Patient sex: M
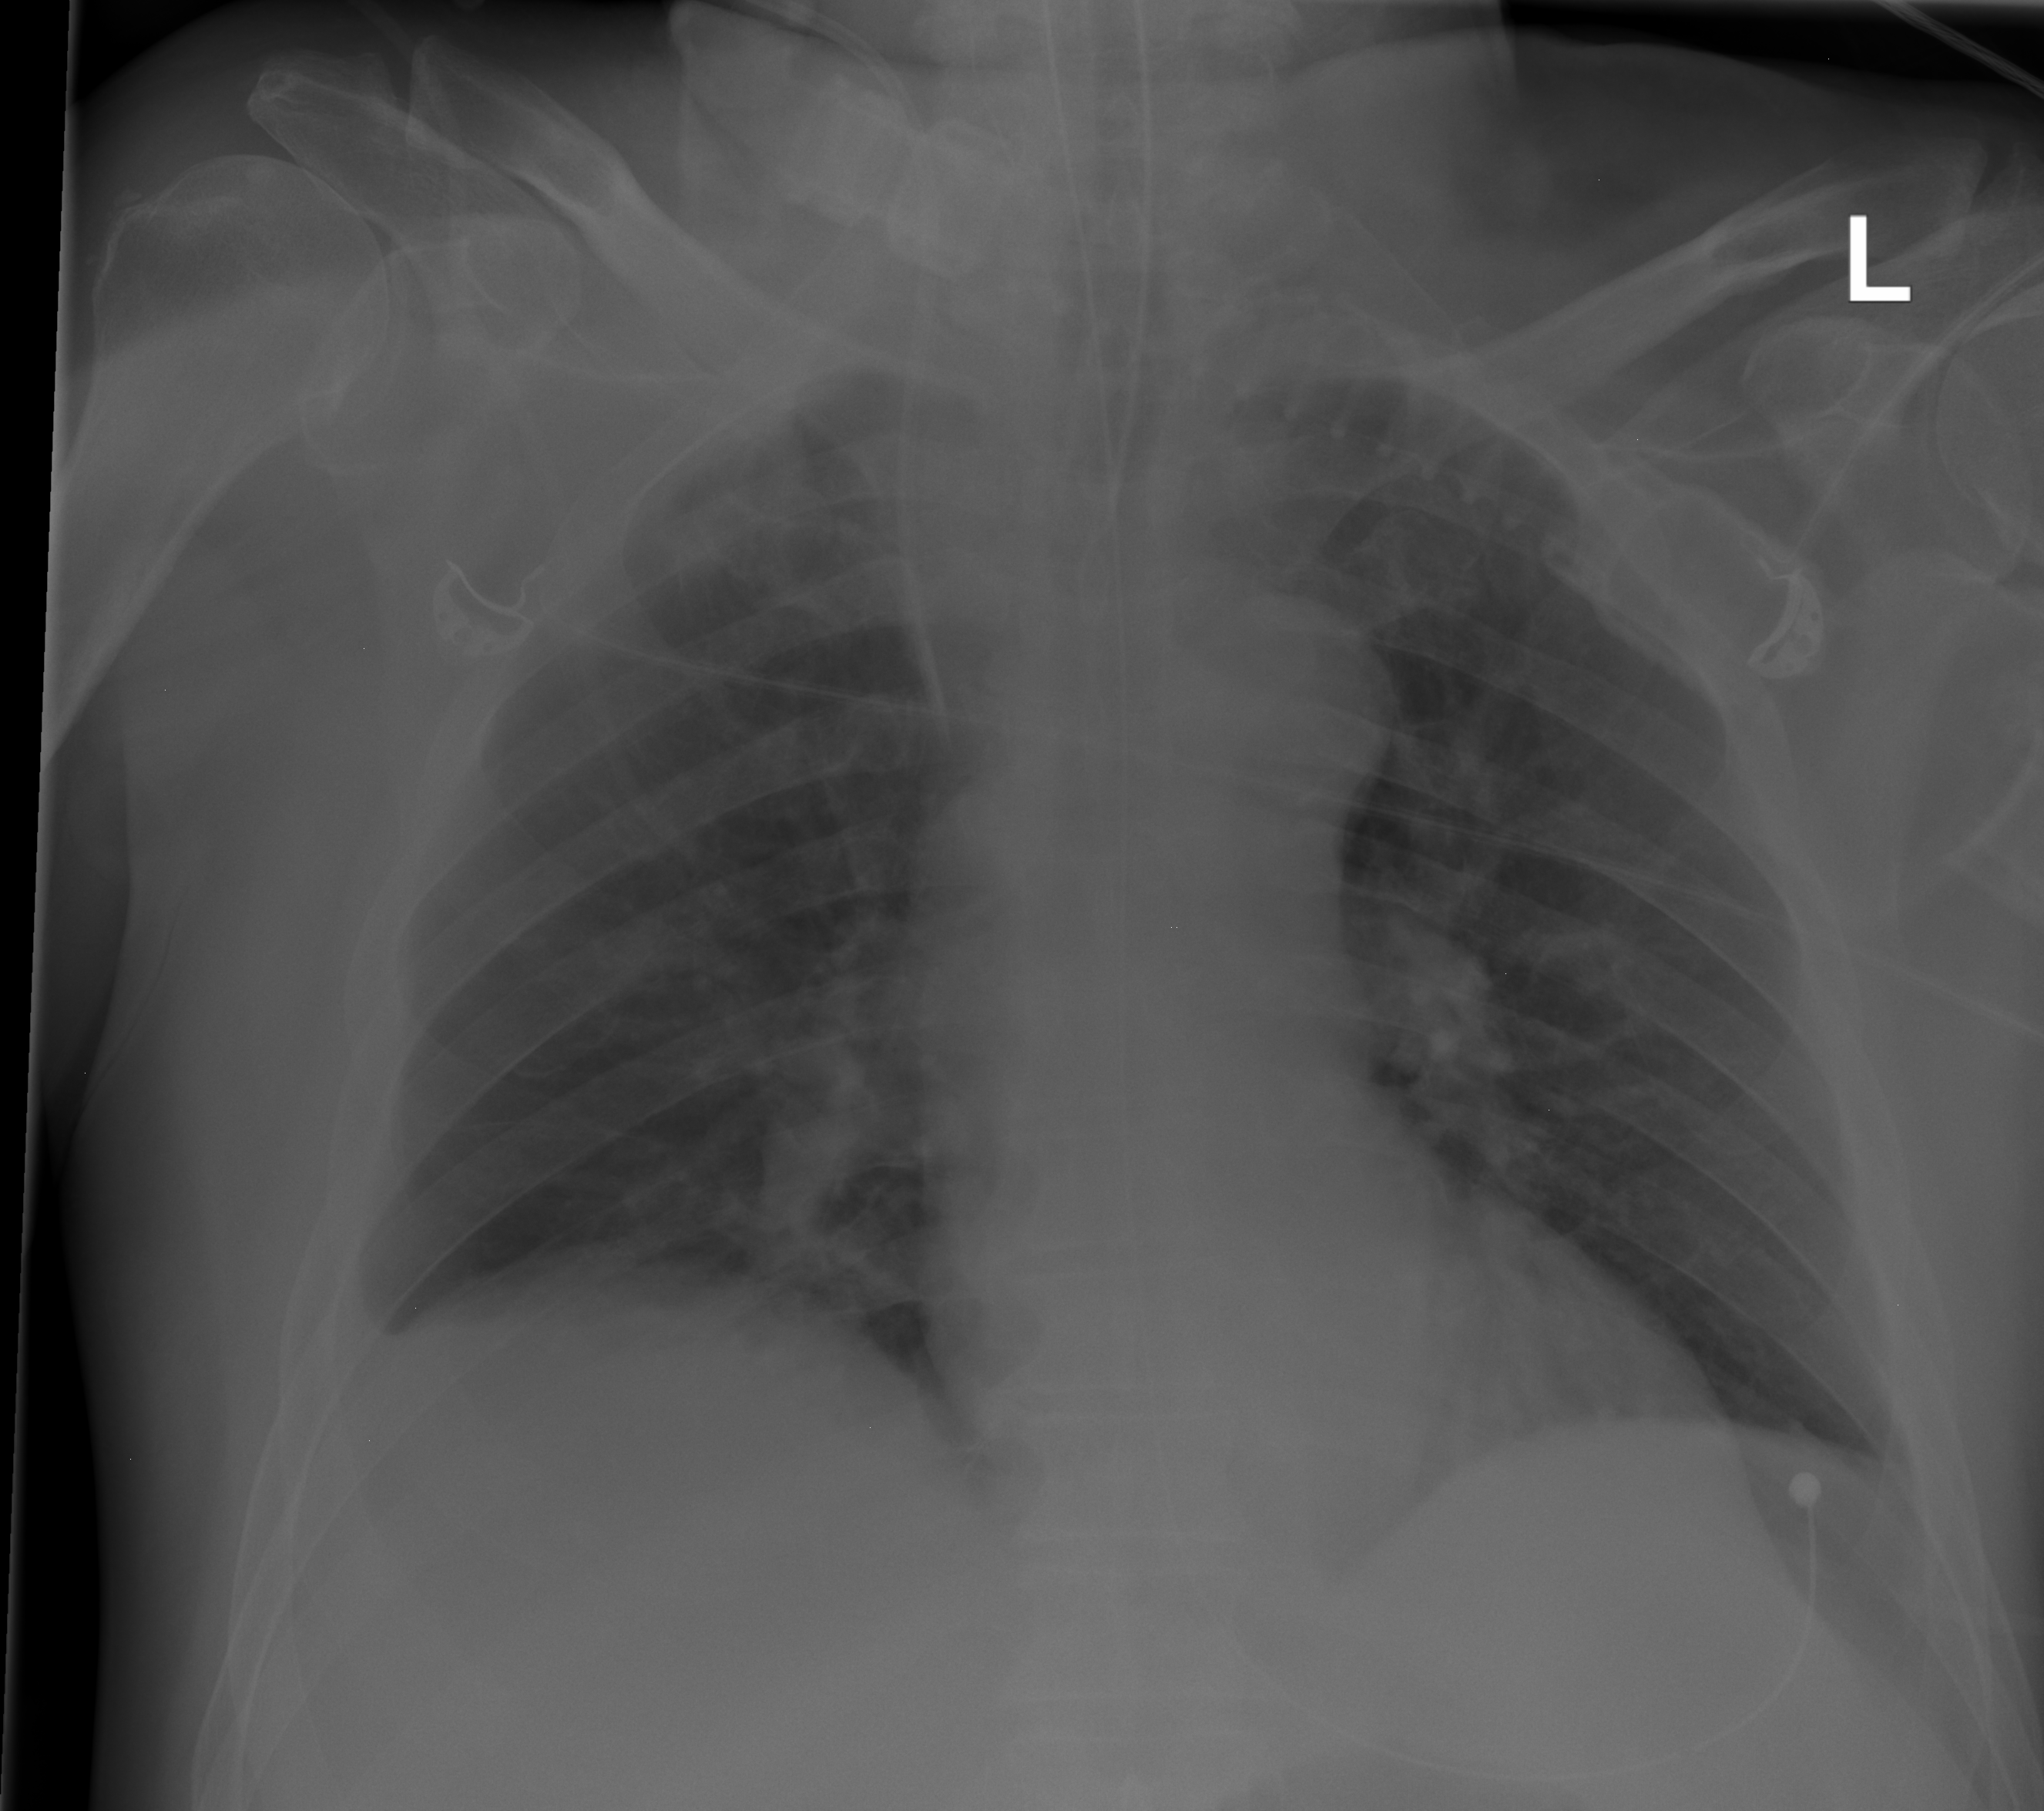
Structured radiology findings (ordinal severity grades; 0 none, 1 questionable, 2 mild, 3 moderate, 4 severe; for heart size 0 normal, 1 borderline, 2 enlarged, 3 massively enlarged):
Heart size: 0
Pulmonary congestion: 0
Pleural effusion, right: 1
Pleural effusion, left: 0
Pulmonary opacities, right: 0
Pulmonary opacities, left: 0
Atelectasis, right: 1
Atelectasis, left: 0